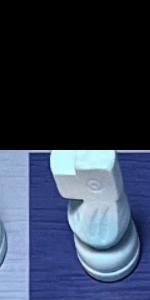
Label: Knight_White